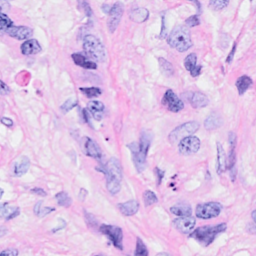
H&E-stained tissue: Breast